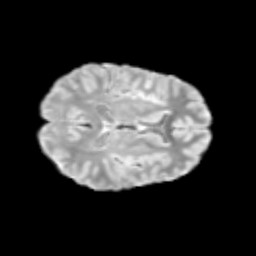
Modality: T2w
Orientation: axial
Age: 12
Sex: female
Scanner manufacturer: siemens
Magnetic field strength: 3 T
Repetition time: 3.8 s
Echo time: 0.07 s